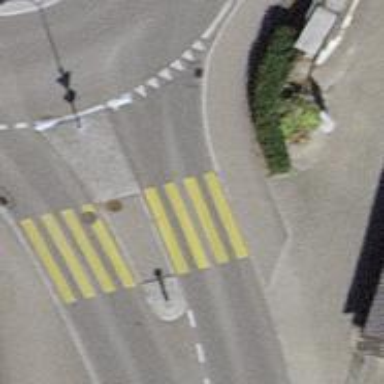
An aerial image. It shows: Uncontrolled zebra crossing on the road.